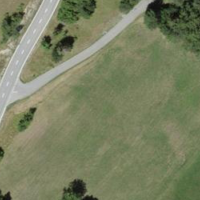
EUNIS habitat code: 52
Species observed at this site:
Brenthis ino